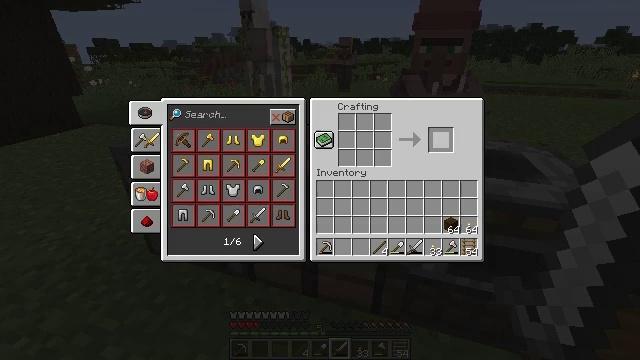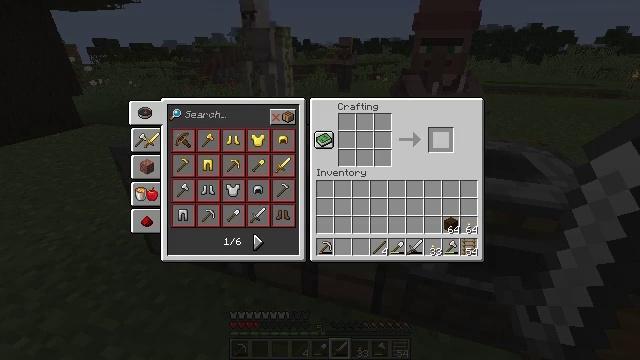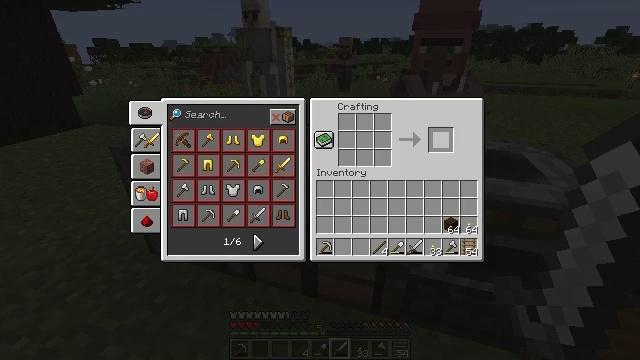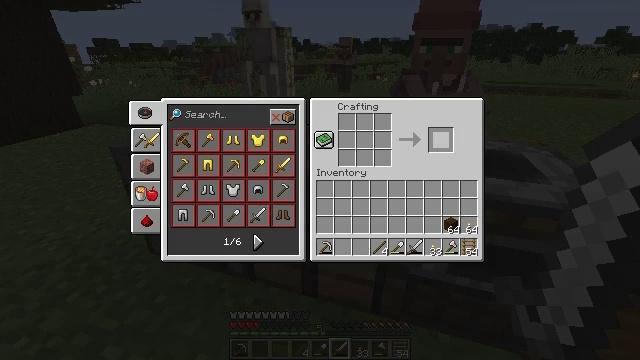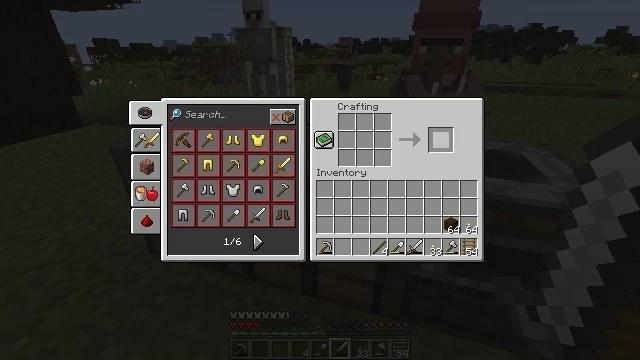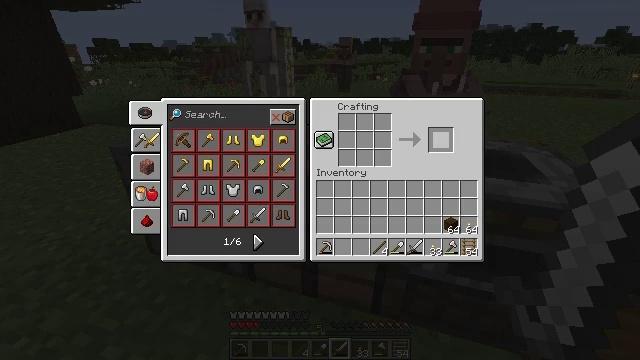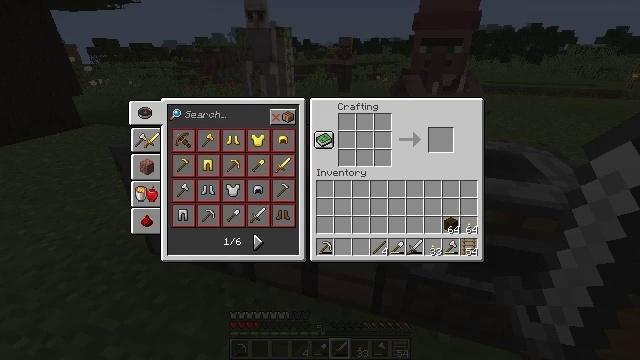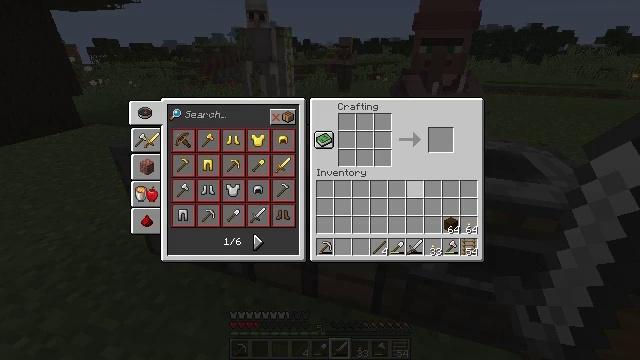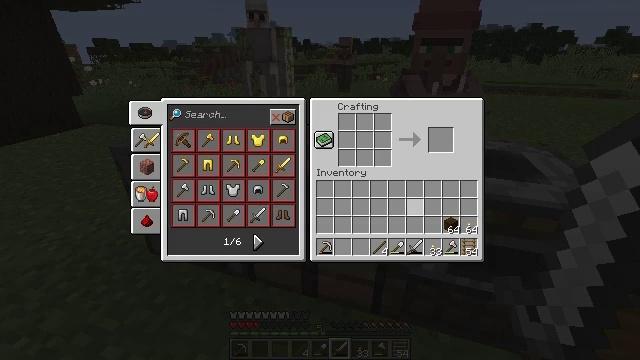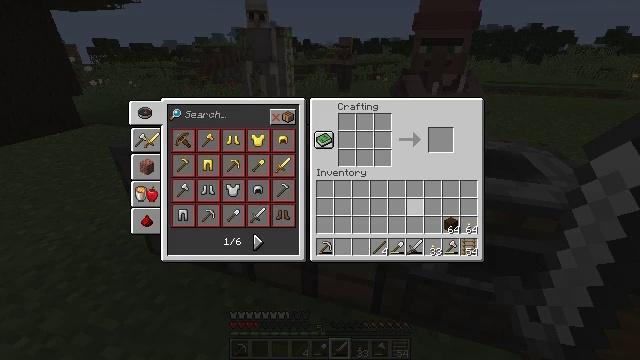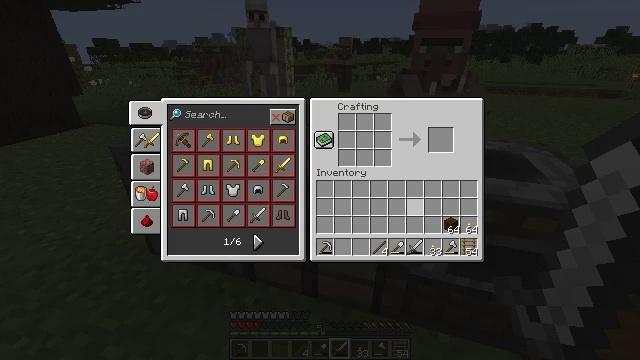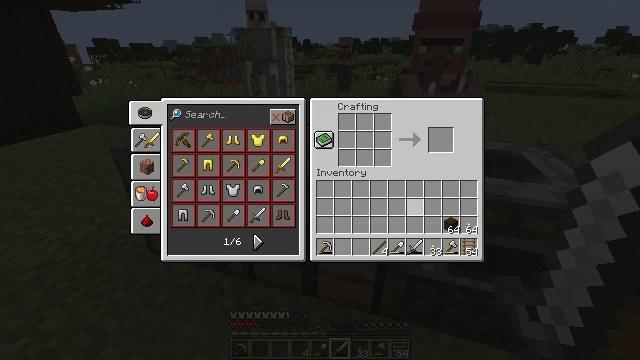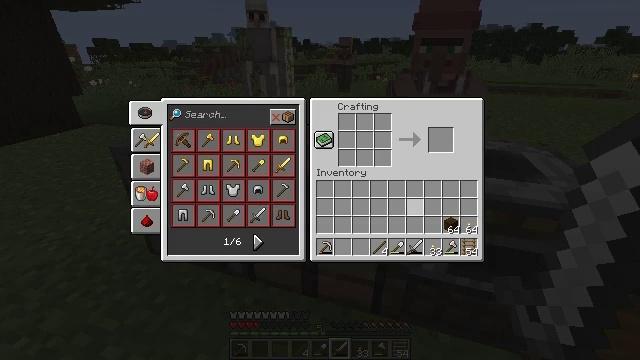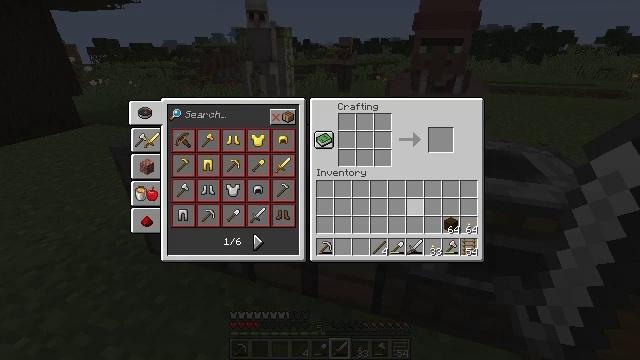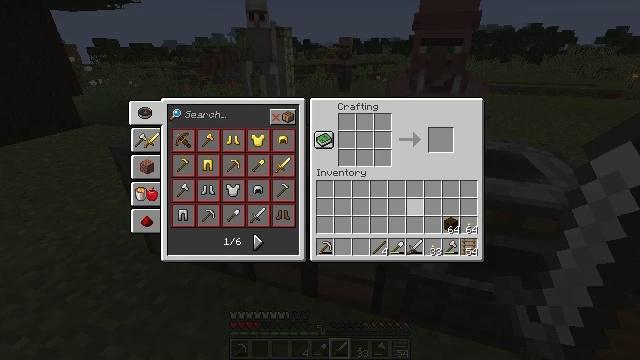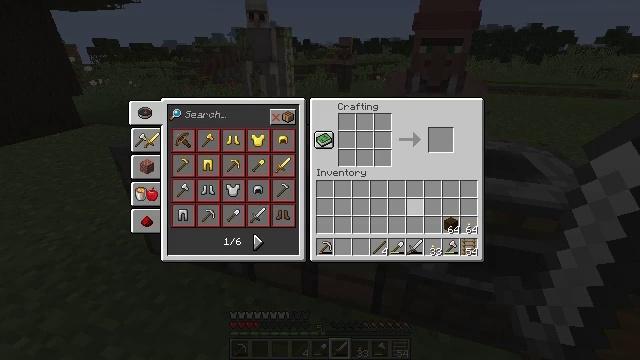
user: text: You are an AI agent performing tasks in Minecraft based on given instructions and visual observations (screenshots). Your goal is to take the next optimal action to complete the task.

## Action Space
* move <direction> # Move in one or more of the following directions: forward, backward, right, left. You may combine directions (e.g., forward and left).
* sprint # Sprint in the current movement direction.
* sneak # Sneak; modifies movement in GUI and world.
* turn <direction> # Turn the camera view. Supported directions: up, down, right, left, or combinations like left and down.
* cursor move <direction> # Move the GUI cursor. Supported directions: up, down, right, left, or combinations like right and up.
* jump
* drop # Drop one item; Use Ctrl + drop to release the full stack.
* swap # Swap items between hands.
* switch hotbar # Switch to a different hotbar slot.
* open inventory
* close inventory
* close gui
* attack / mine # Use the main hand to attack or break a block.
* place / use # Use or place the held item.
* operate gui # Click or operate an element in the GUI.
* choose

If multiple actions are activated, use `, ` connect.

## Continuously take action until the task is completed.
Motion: motion action
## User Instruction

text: Create an iron pickaxe using the crafting table.
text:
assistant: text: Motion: sneak
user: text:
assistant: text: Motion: sneak
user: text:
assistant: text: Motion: sneak
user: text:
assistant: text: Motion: sneak
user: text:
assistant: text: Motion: sneak, turn down
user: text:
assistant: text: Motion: turn left and down
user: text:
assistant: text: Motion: turn left and down
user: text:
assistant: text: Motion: no_op
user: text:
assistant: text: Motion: no_op
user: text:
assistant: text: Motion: no_op
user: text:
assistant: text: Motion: no_op
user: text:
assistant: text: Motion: no_op
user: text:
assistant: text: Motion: no_op
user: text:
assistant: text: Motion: no_op
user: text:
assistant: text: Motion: no_op
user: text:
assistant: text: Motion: no_op
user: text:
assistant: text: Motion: no_op
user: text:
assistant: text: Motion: no_op
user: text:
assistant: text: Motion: no_op
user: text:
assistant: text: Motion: no_op
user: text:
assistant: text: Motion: no_op
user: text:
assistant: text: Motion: no_op
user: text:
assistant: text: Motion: no_op
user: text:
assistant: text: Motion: no_op
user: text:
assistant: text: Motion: no_op
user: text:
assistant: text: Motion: no_op
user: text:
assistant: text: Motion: no_op
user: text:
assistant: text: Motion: no_op
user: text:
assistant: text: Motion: no_op
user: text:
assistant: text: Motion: no_op